Question: Can anyone please help on building a matrix that holds sequential positions using R as below :
Source Data:
'''
sampledata <- data.frame("column1" = c("a","b","c","d","e","a","b","e"),
"column2" = c(1,0,0,1,0,0,0,0))
'''
Resultant Matrix:

Logic in constructing the result matrix: Consider step =3. From the actual data consider first 3 rows a,b,c and yes/no column has one 'Yes'. So the respective values of a,b,c,d,e,f in the resultant matrix is filled as, the order in which a,b,c are occuring in the source data and the values are filled as 1,2,3,0,0,0 with Yes. The next step has b,c,d so the resultant matrix is filled as 0,1,2,3,0,0 with Yes. This process should be repeated until the last sequence in the source data.
Can anyone please help me in doing the above.
Thanking you in advance
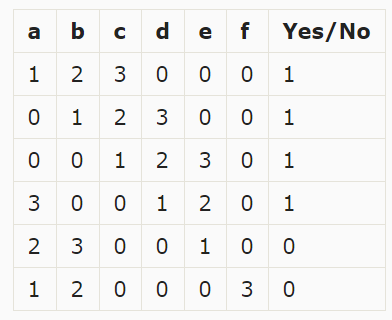
Answer: '''
sampledata <- data.frame("column1" = c("a","b","c","d","e","a","b","e"),
"column2" = c(1,0,0,1,0,0,0,0))
step = 3
v <- c("a","b","c","d","e","f")
# allocate memory for the resulting matrix
result <- matrix(0,
nrow = nrow(sampledata) - step + 1,
ncol = length(v) + 1)
colnames(result) <- c(v, "Yes.No")
for (i in 1 : (nrow(sampledata) - step + 1 )){
# find position of every letter in the vector v within subset of column1
pos <- match( v, sampledata$column1[i : (i + step - 1)])
# change NAs to 0
pos[is.na(pos)] <- 0
# fill the row with the values in pos and sum of values in column 2
result[i,] <- c(pos, sum(sampledata$column2[i : (i + step - 1)]))
}
result
# a b c d e f Yes.No
#[1,] 1 2 3 0 0 0 1
#[2,] 0 1 2 3 0 0 1
#[3,] 0 0 1 2 3 0 1
#[4,] 3 0 0 1 2 0 1
#[5,] 2 3 0 0 1 0 0
#[6,] 1 2 0 0 3 0 0
'''